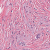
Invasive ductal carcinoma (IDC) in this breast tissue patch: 1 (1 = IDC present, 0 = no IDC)